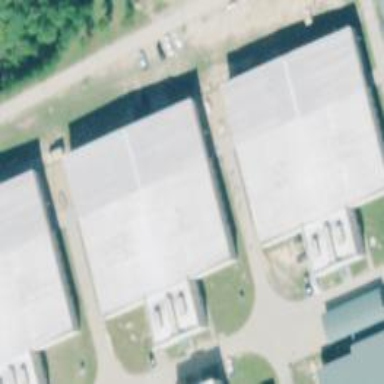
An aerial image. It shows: Military barracks building.